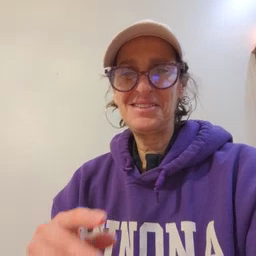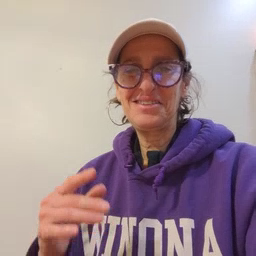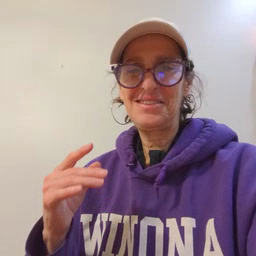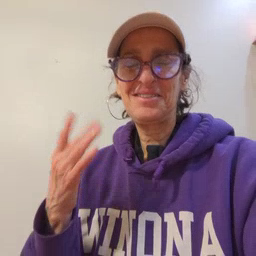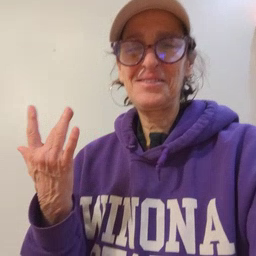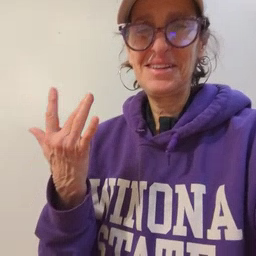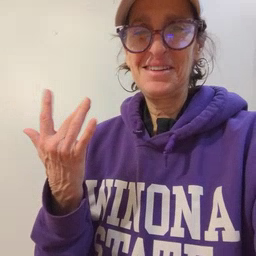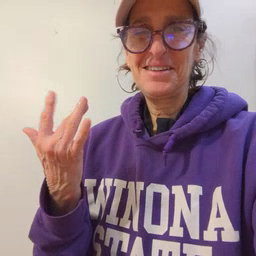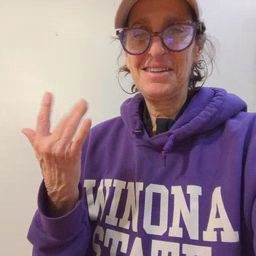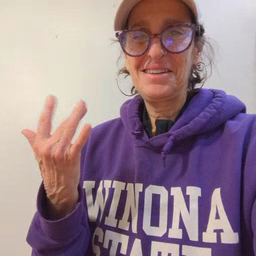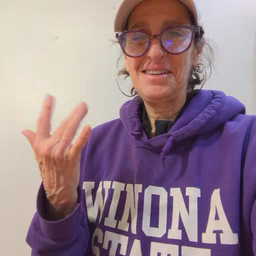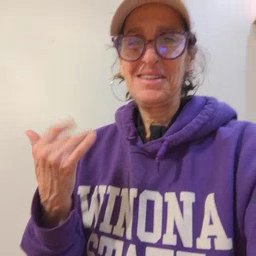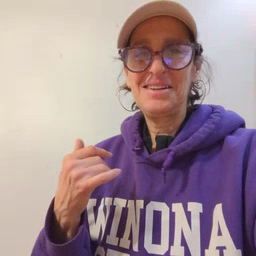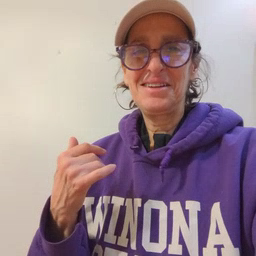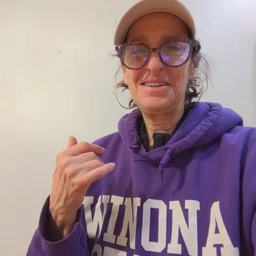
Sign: wait